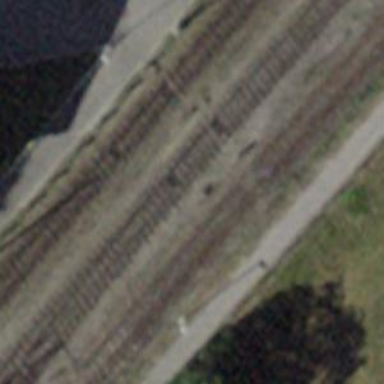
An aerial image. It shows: Railway switch.